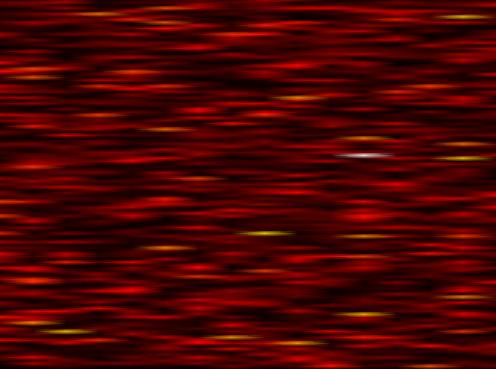
Label: FOFDM